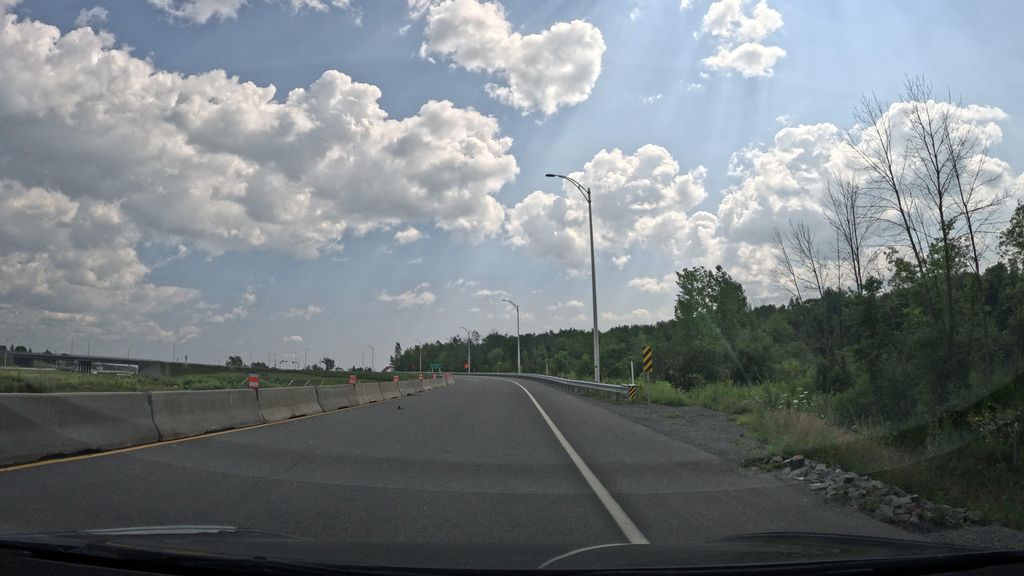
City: montreal